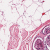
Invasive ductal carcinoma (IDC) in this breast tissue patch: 0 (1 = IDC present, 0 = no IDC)